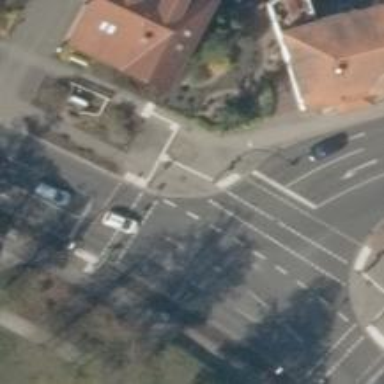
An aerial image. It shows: Traffic signals at road crossing.